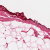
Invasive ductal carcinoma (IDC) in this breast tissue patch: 0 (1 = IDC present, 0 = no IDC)